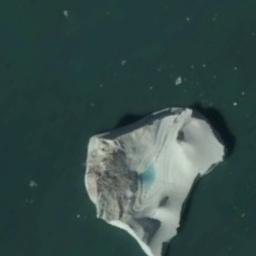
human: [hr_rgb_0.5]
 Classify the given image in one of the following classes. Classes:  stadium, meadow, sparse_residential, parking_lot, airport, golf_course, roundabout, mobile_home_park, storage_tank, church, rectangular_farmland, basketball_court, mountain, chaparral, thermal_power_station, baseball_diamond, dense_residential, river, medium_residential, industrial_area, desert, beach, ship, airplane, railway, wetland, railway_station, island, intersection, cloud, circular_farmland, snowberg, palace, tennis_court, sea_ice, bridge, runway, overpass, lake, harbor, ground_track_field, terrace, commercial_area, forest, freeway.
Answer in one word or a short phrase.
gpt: sea_ice